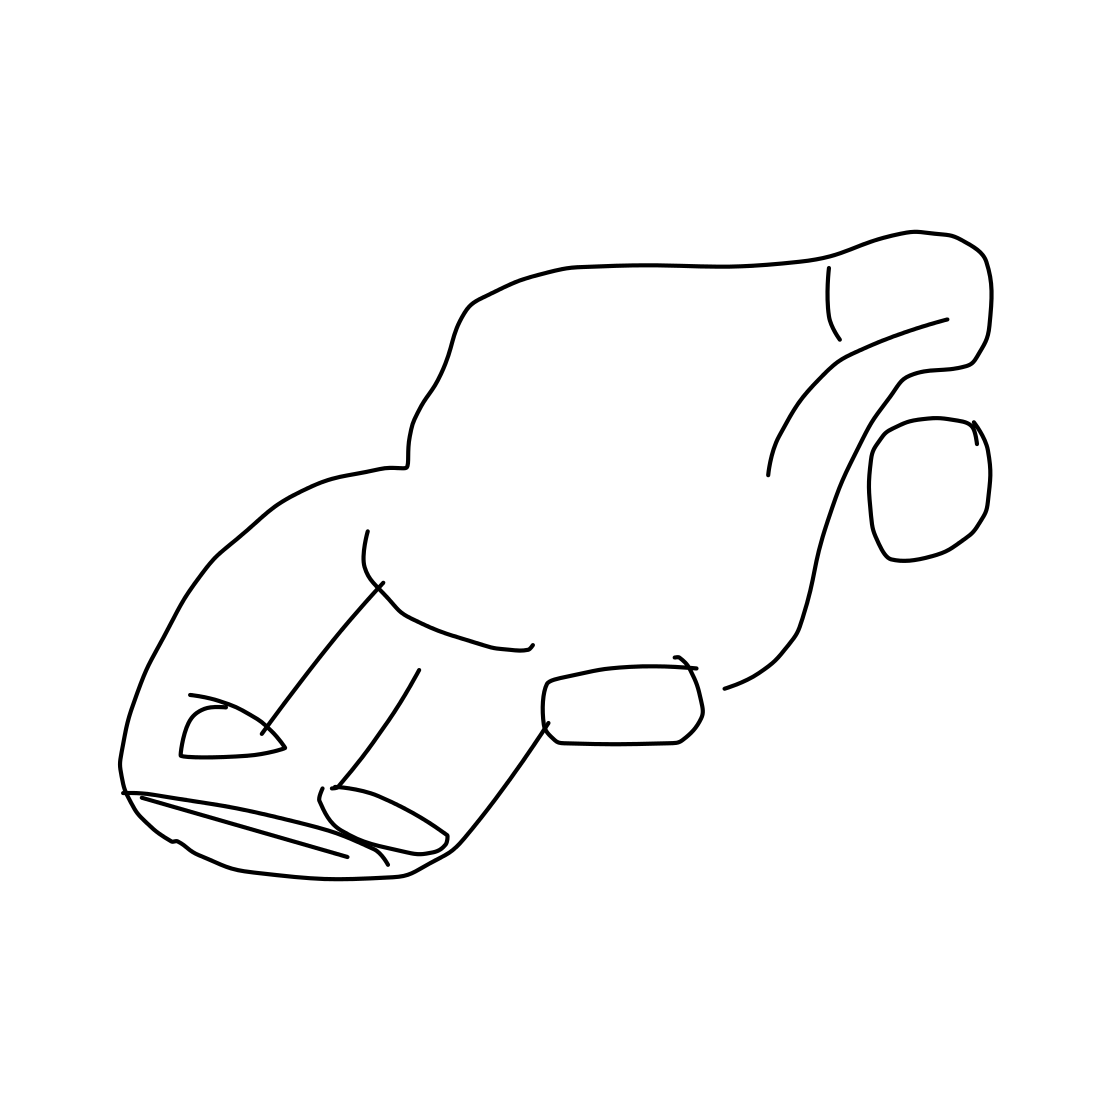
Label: race car